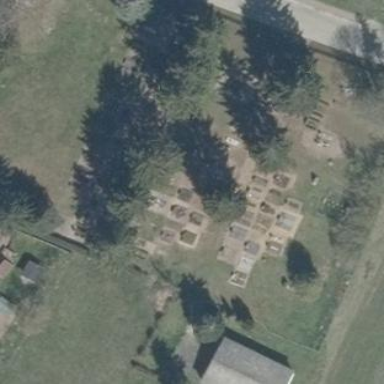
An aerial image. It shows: Cemetery.